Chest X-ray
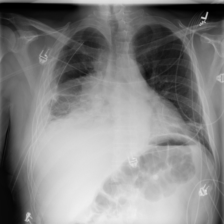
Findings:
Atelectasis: positive
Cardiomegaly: negative
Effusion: negative
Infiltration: negative
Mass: negative
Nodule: negative
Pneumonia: negative
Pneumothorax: negative
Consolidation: negative
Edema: negative
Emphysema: negative
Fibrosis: negative
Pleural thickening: negative
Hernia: negative